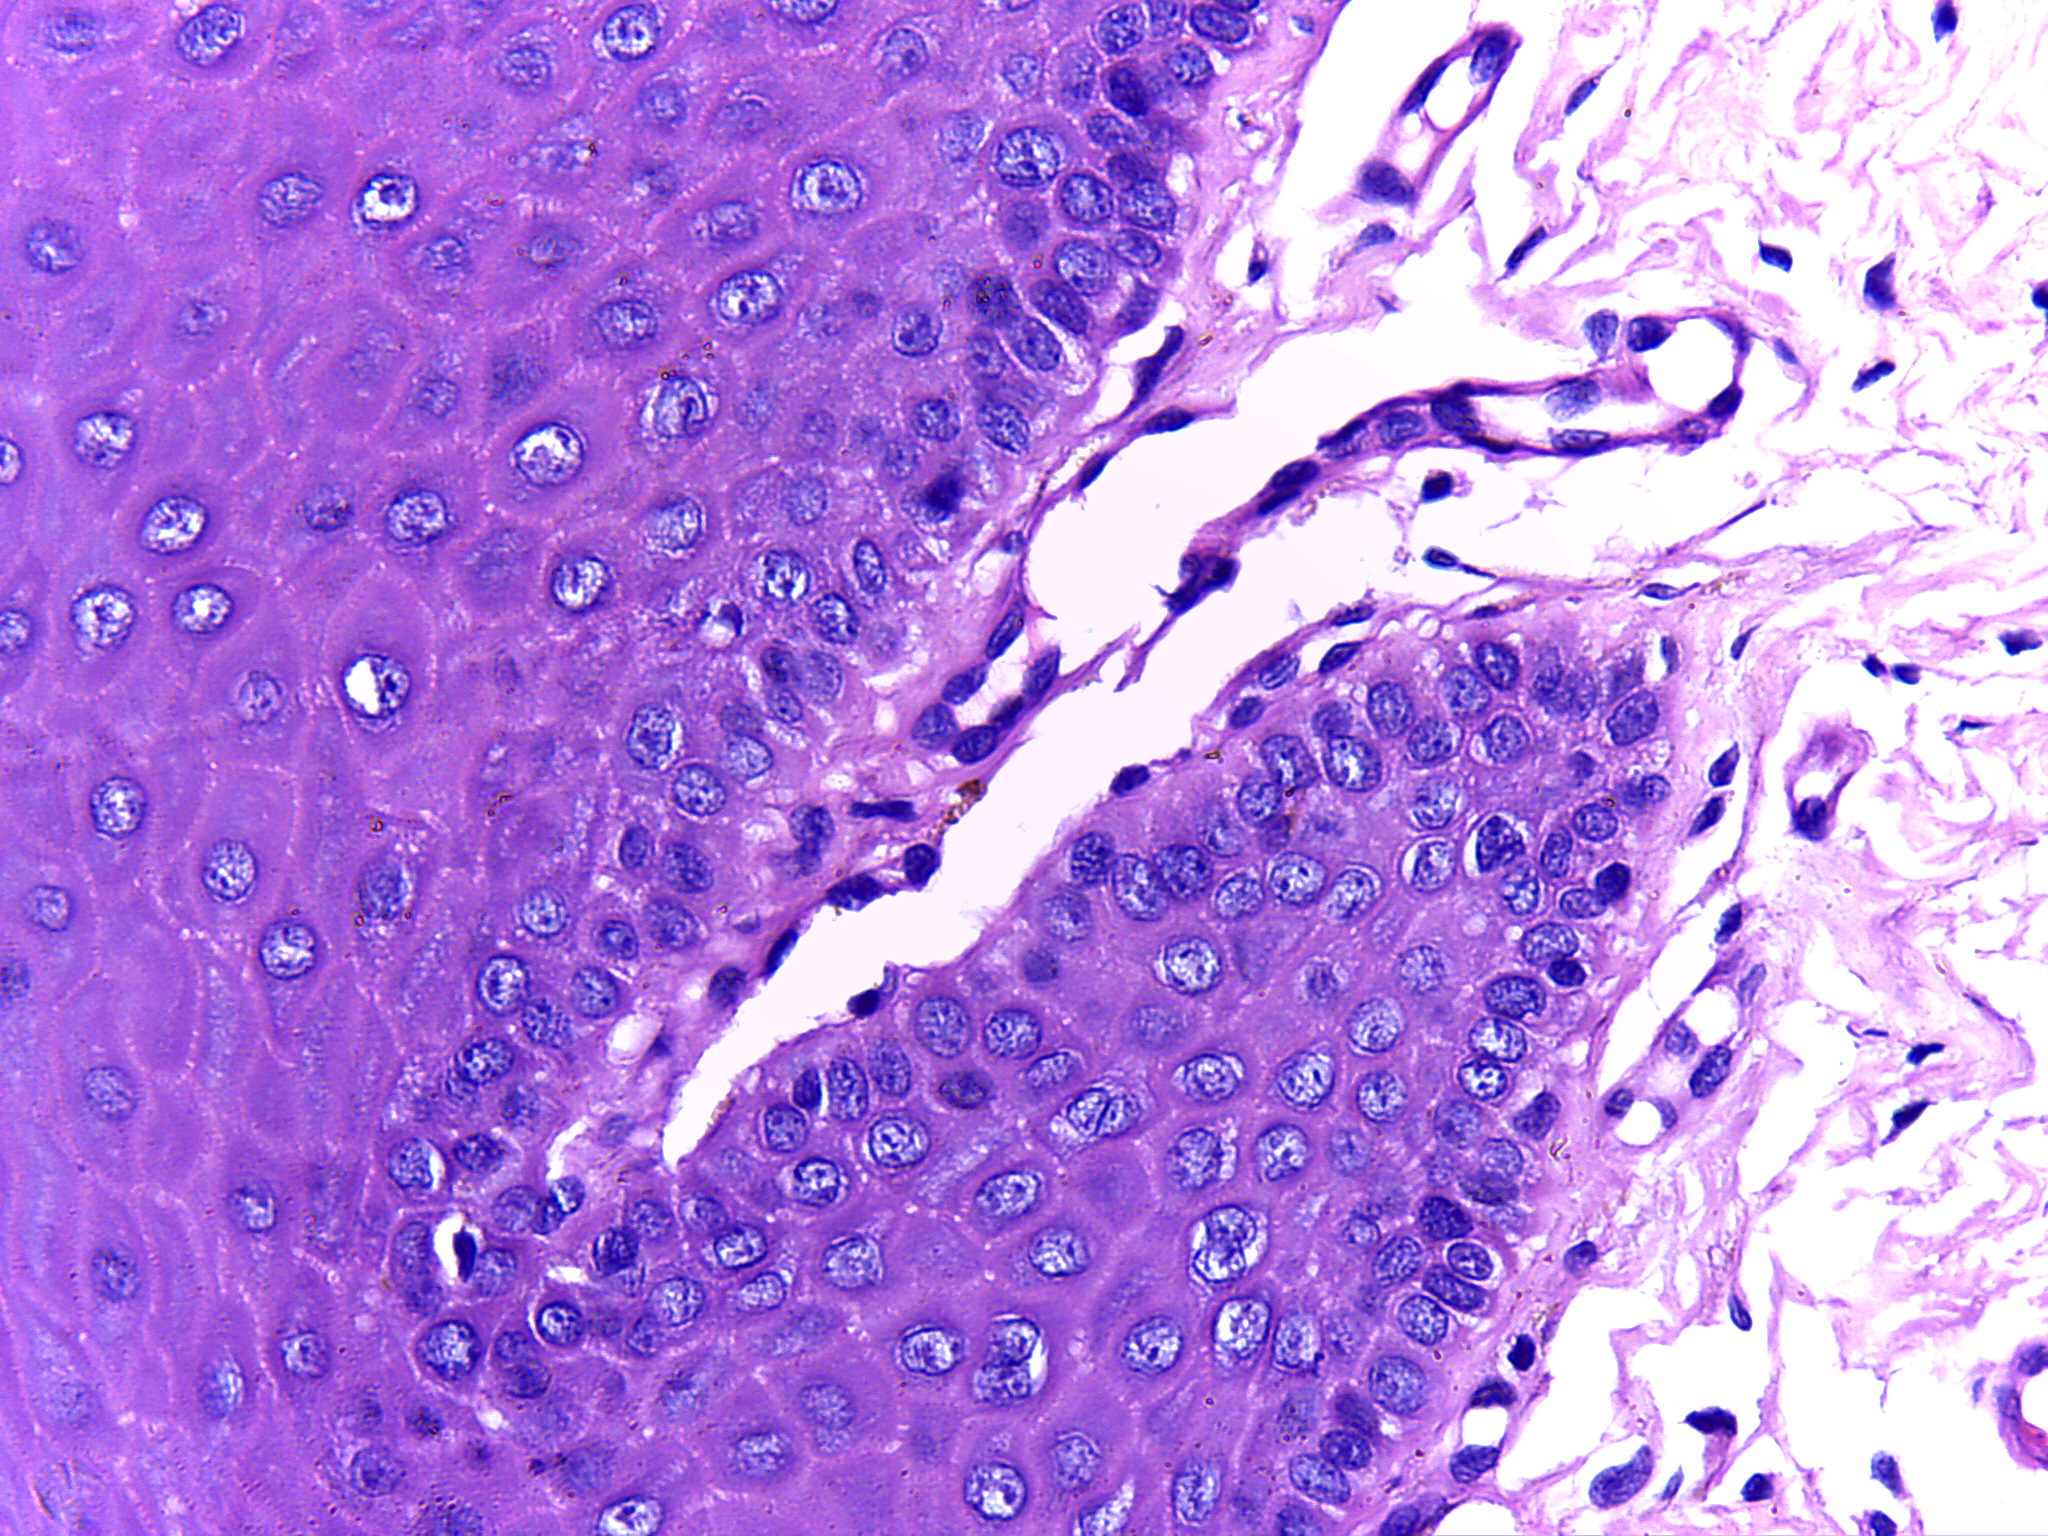
Diagnosis: Normal